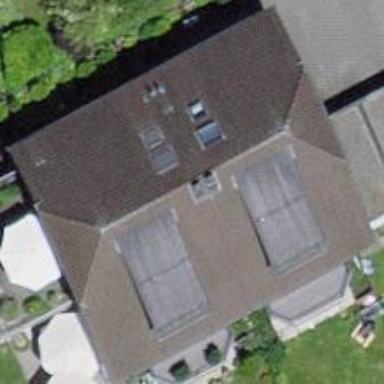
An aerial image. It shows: Terrace building with half-hipped roof made of roof tiles.